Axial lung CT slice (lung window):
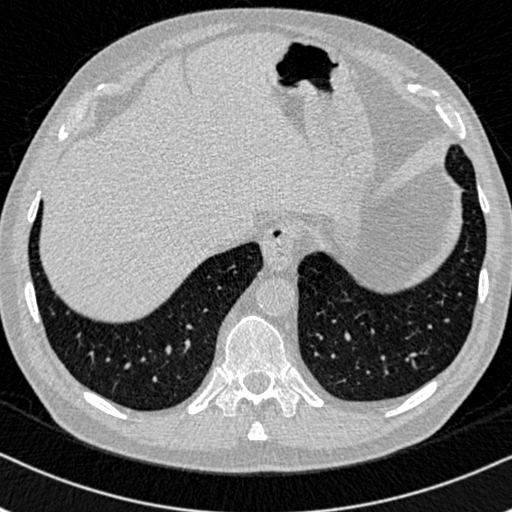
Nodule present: no